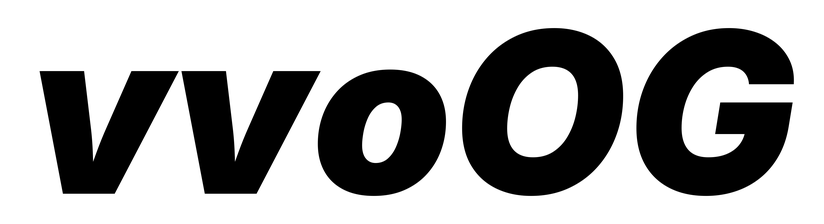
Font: Inter-Italic_Black_Italic